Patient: sex F, age 70
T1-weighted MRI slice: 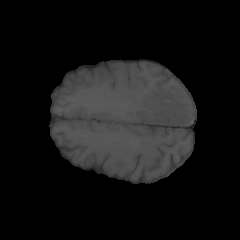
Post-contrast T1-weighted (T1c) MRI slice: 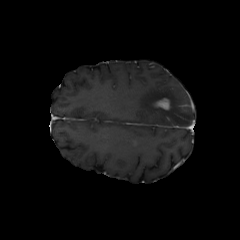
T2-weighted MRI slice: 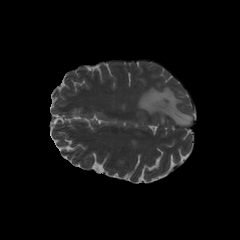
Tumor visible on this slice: yes
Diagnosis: Glioblastoma, IDH-wildtype
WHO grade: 4